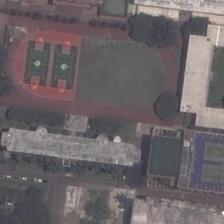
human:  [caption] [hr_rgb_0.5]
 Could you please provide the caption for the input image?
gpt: a playground with two basketball fields next to it is surrounded by some green trees and buildings .

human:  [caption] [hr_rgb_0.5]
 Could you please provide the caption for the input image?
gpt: some buildings and some green trees are around a playground with two basketball fields in it and two tennis courts near to it .

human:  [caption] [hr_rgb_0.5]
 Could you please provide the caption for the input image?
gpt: a new playground and three cars nearby .

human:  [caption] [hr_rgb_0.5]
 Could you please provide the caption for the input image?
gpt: the huge playground is divided into two parts while there are other courts aside .

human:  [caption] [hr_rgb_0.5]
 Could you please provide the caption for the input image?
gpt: a playground with two basketball fields in it and two tennis courts next to it is surrounded by houses and trees .